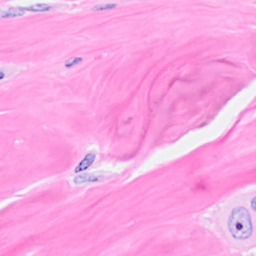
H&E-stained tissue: Breast